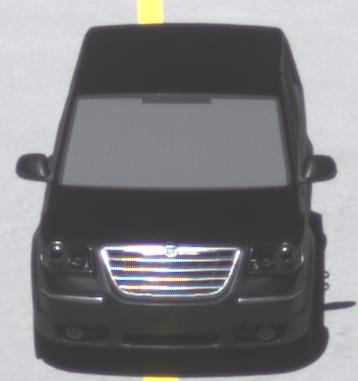
Make: Chrysler
Model: Grand Voyager 3.8
Detailed model: Grand Voyager
Model produced from: 2008/03
Model produced until: 2010/12
Doors: 5
Color: black
Road condition: dry road
Daytime: midday
Contrast: high contrast